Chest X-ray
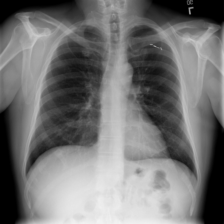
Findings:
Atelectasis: negative
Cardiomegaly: negative
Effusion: negative
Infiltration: negative
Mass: negative
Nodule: positive
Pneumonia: negative
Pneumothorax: negative
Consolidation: negative
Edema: negative
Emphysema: negative
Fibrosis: negative
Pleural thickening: positive
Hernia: negative